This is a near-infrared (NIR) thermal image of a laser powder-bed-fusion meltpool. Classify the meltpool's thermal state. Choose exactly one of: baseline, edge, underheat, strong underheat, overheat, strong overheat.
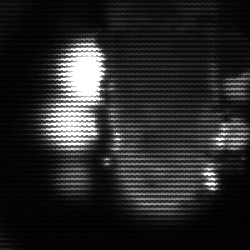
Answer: strong underheat